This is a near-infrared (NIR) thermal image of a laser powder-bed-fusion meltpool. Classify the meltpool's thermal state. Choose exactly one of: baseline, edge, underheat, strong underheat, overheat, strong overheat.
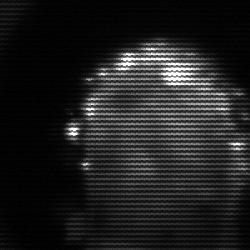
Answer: baseline